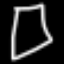
Label: square